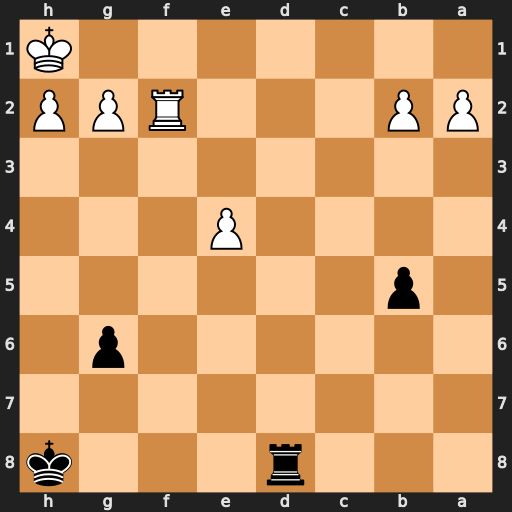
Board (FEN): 3r3k/8/6p1/1p6/4P3/8/PP3RPP/7K
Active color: b
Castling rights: -
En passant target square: -
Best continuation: Rd1+ Rf1 Rxf1#